Interaction volume radius: 10 \u00c5
Interaction volume height: 20 \u00c5
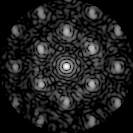
Disorder parameter: 0.4229